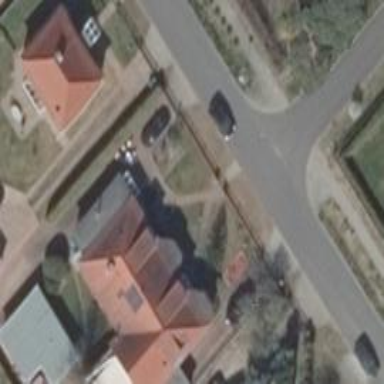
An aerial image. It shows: Footway along the road.